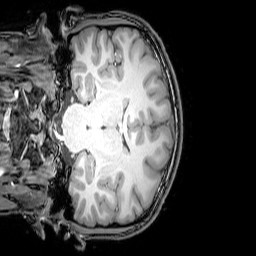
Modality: T1w
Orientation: coronal
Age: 21
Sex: male
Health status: healthy
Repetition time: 0.081 s
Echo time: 0.037 s